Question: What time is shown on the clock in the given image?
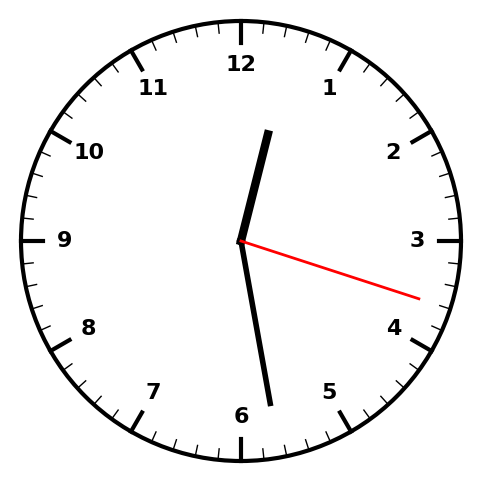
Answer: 12:28:18